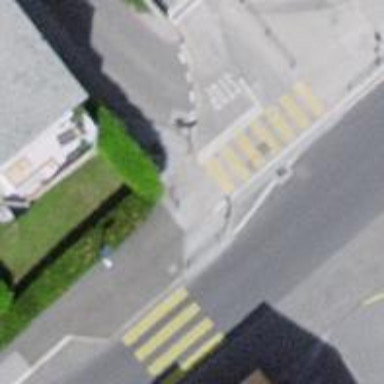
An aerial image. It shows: Kerb barrier.